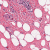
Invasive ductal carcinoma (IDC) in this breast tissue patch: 0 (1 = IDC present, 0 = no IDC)